九年级 · 度量几何学
如图, 点 $\mathrm{A} 、 \mathrm{~B} 、 \mathrm{C}$ 都在 $\odot \mathrm{O}$ 上, $\angle \mathrm{ACB}=40^{\circ}$, 则 $\angle \mathrm{AOB}$ 等于（）

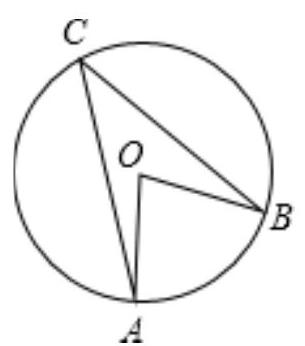
A. $40^{\circ}$
B. $80^{\circ}$
C. $90^{\circ}$
D. $100^{\circ}$

答案: B
解析: 由 $\angle \mathrm{ACB}=40^{\circ}$, 根据在同圆或等圆中, 同弧或等弧所对的圆周角等于这条弧所对的圆心角的一半, 即可求得 $\angle \mathrm{AOB}$ 的度数.

【详解】 $\because \angle \mathrm{ACB}=40^{\circ}$,

$\therefore \angle \mathrm{AOB}=2 \angle \mathrm{ACB}=80^{\circ}$.

故选: B.

【点睛】此题考查圆周角定理, 解题的关键是掌握在同圆或等圆中, 同弧或等弧所对的圆周角等于这条弧所对的圆心角的一半定理的应用.